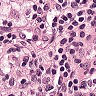
Metastatic tissue present: yes